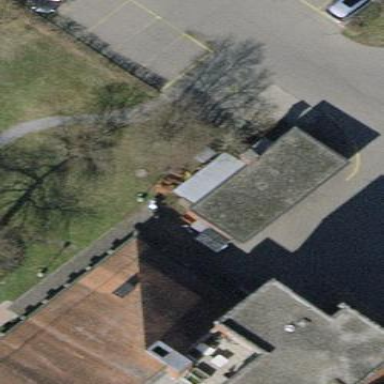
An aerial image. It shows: Building used for recycling.